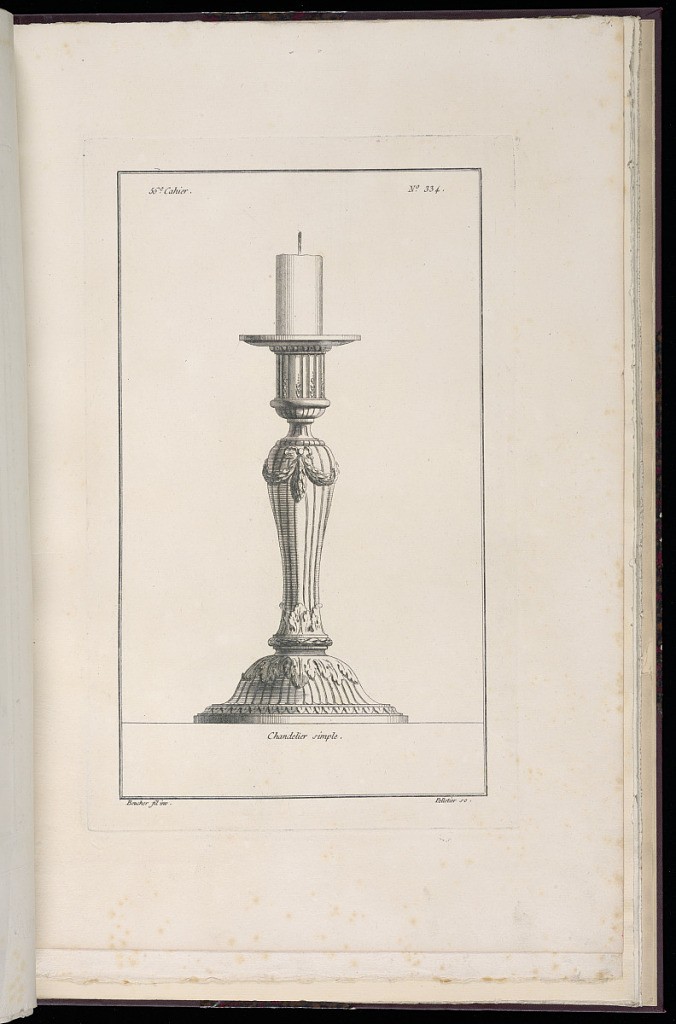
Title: Chandelier simple
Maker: Juste-François Boucher, French, 1736 – 1782
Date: ca. 1775
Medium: Engraving on off white laid paper
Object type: Print
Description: Design for a candelstick decorated with lamb tongue, acanthus leaf, fluting, garland, and egg and dart. The plate is signed.